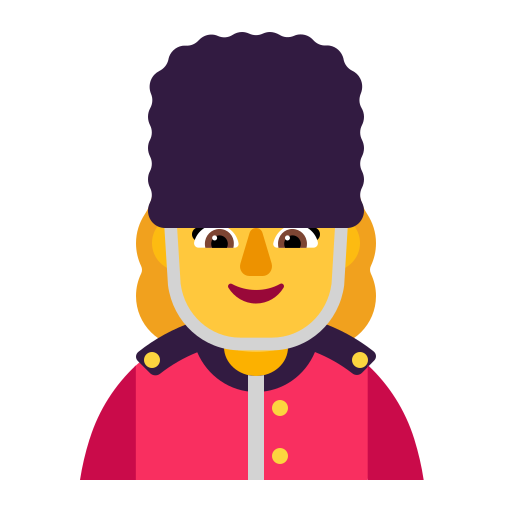
woman guard flat default